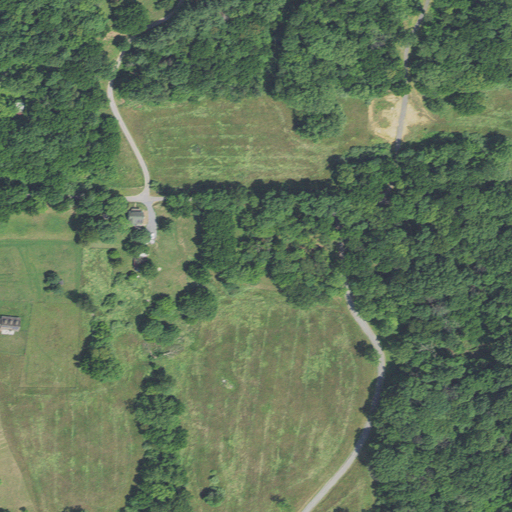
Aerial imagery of cape in West Virginia named Terrapin Neck containing pasture, deciduous forest, mixed forest, open development, and low intensity development